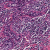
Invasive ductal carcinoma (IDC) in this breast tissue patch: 0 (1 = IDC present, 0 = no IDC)